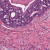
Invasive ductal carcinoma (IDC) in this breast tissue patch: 0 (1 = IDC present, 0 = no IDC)